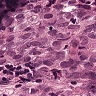
Metastatic tissue present: yes